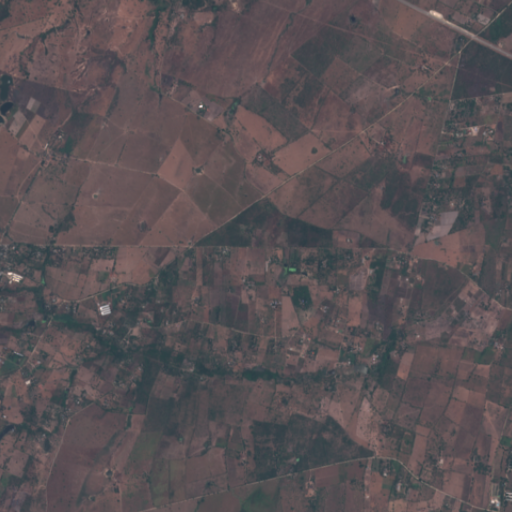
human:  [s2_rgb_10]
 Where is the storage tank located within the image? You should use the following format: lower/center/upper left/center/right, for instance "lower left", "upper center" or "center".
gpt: The storage tank is located in the upper right of the image.
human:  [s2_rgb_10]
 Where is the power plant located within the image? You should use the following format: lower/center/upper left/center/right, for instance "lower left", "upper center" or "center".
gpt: There is no power plant in the image.